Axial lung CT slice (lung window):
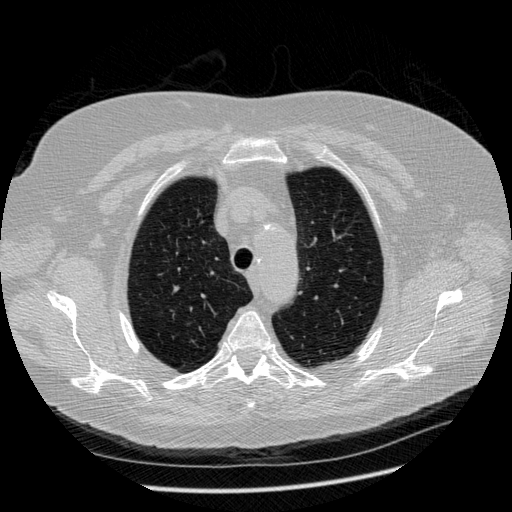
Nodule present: no